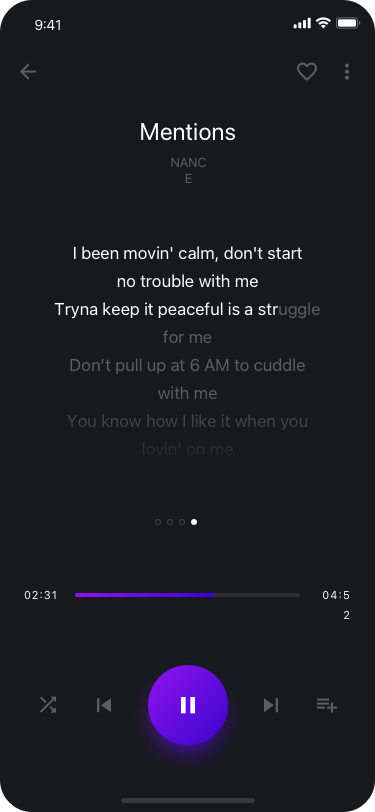
Text in this UI design:
02:31
04:52
I been movin' calm, don't start
no trouble with me
Tryna keep it peaceful is a struggle for me
Don’t pull up at 6 AM to cuddle
with me
You know how I like it when you lovin' on me
Mentions
NANCE